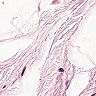
Metastatic tissue present: no